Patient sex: M
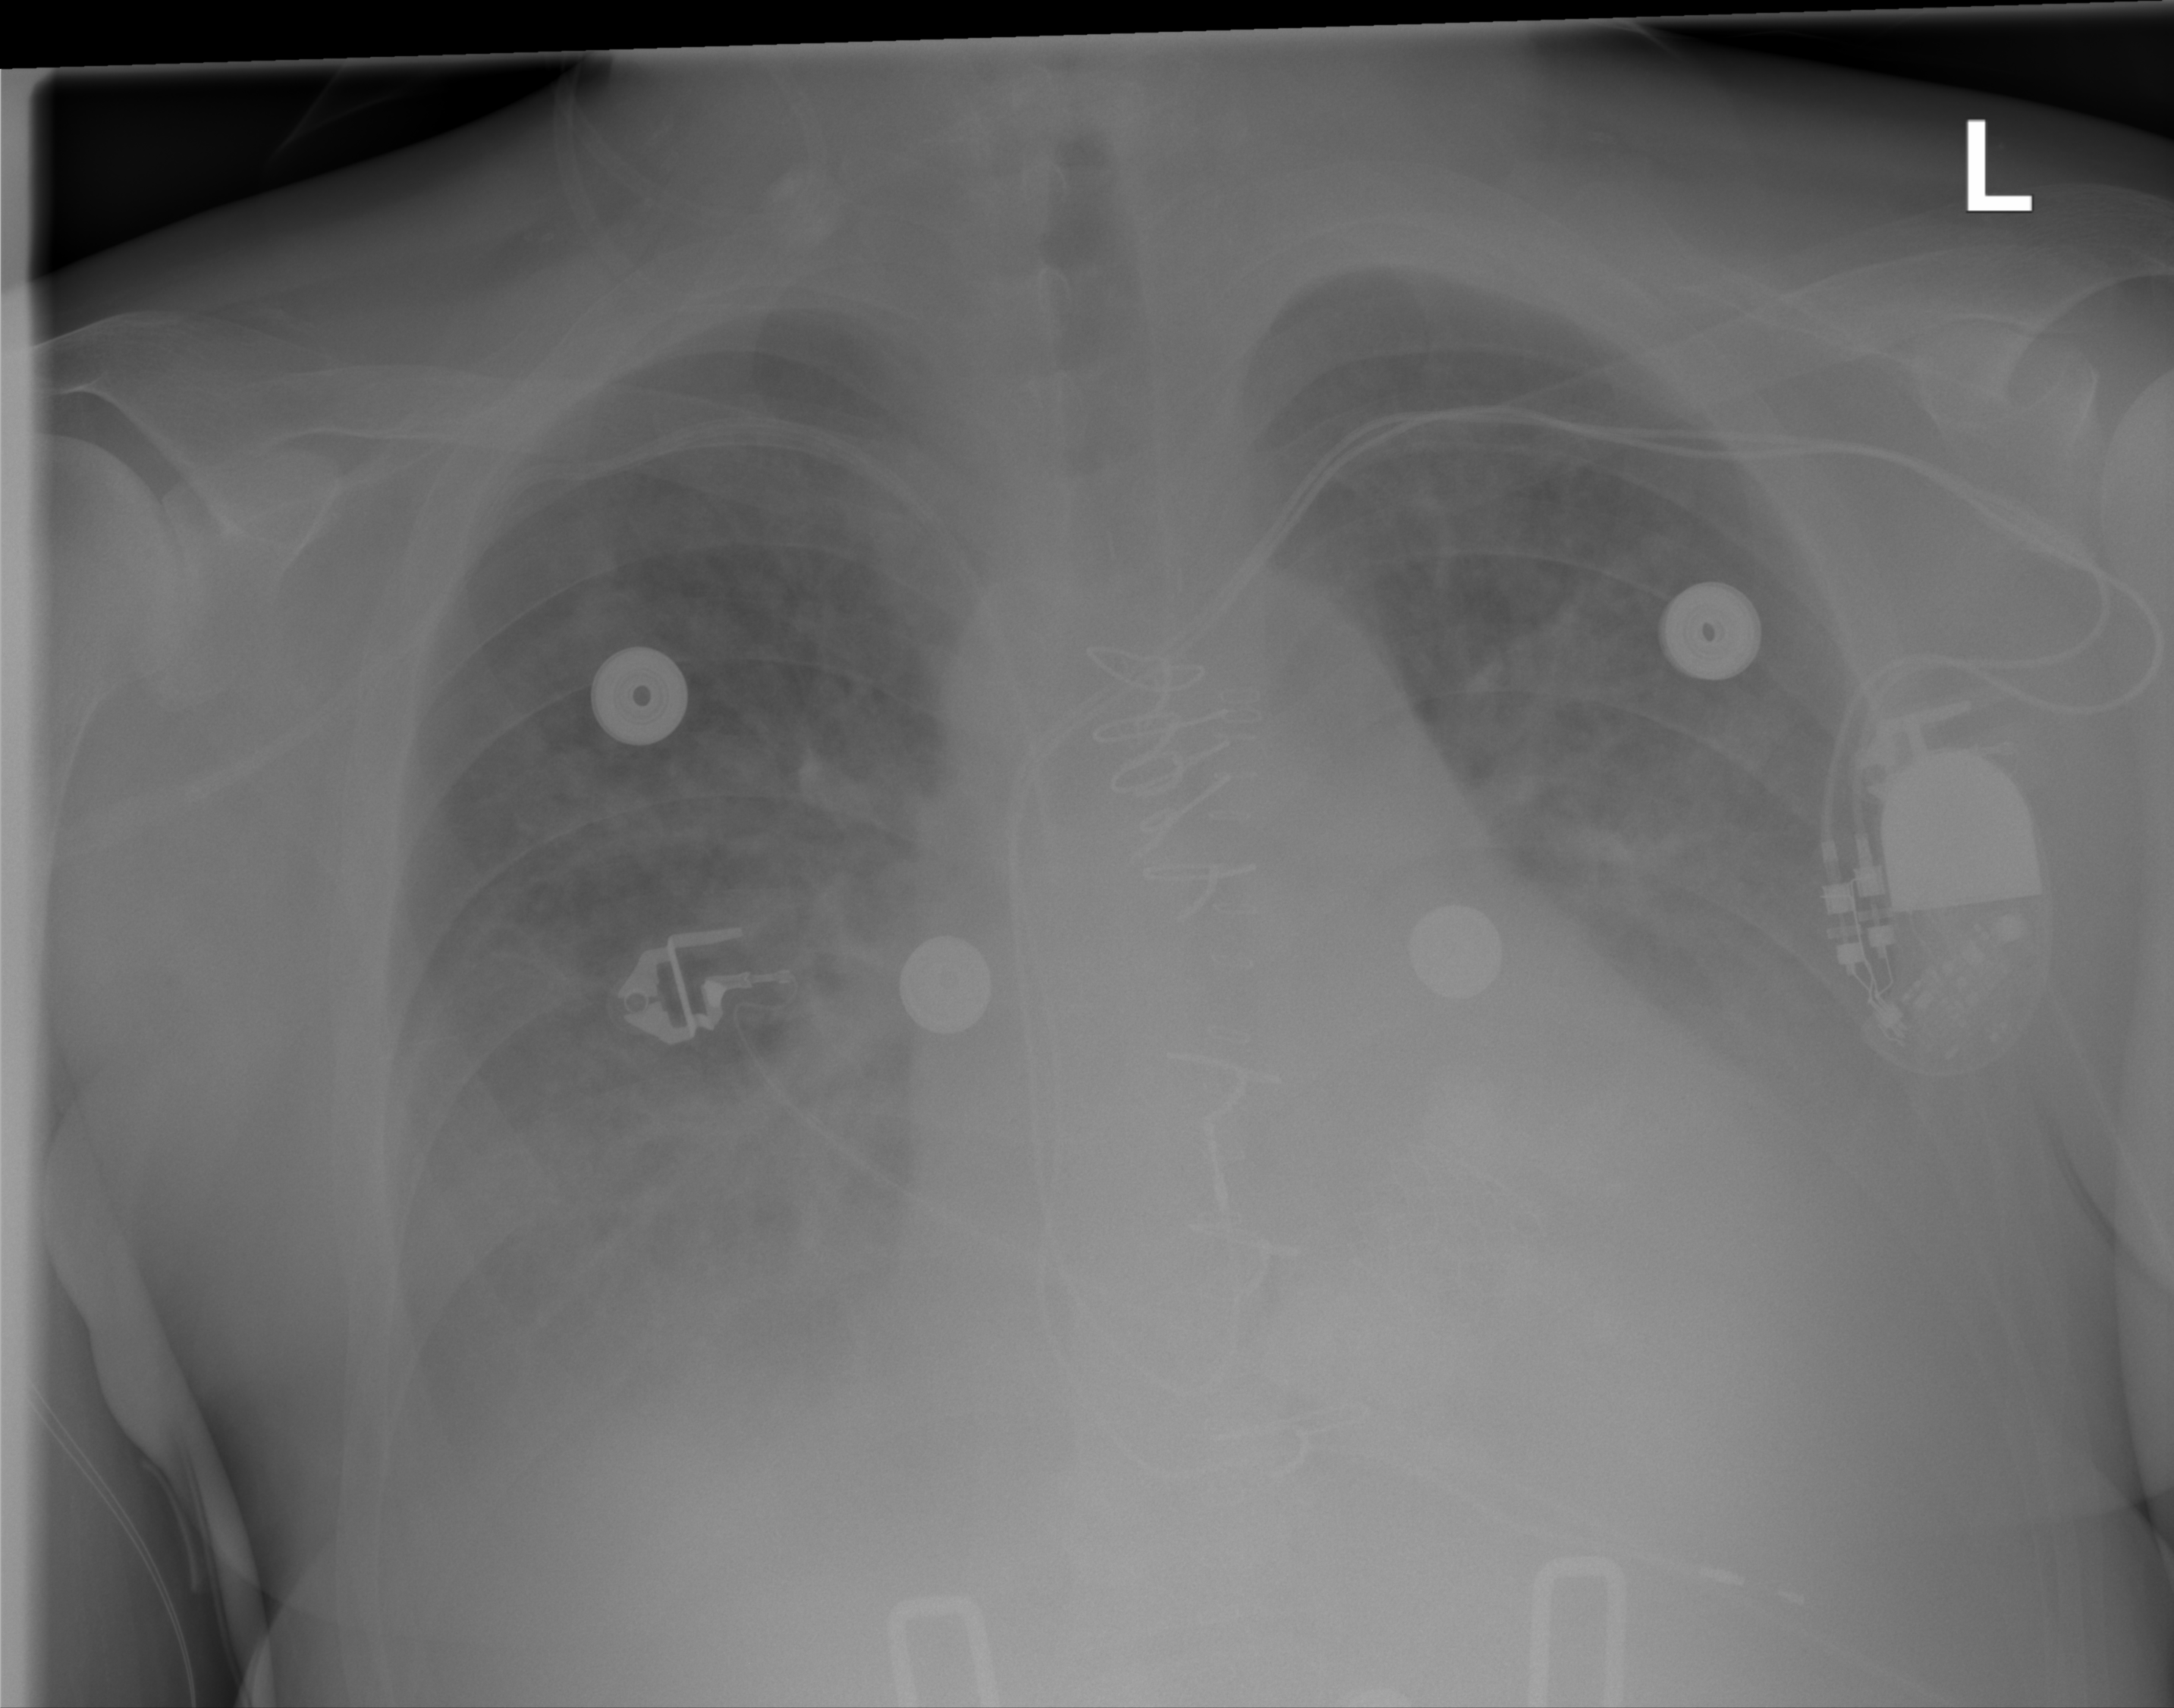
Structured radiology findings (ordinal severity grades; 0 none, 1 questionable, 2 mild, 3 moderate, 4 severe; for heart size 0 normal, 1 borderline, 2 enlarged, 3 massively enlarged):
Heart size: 1
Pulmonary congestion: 2
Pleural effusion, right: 0
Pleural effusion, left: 2
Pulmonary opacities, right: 2
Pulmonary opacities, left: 2
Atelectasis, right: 2
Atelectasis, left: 2